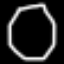
Label: octagon